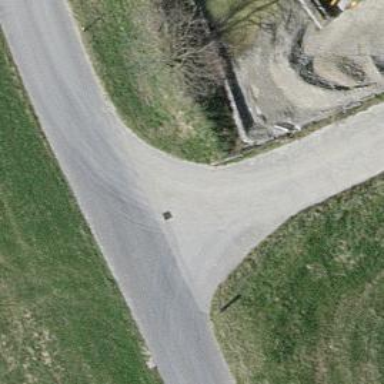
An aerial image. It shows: Unclassified road.